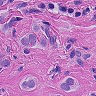
Metastatic tissue present: yes